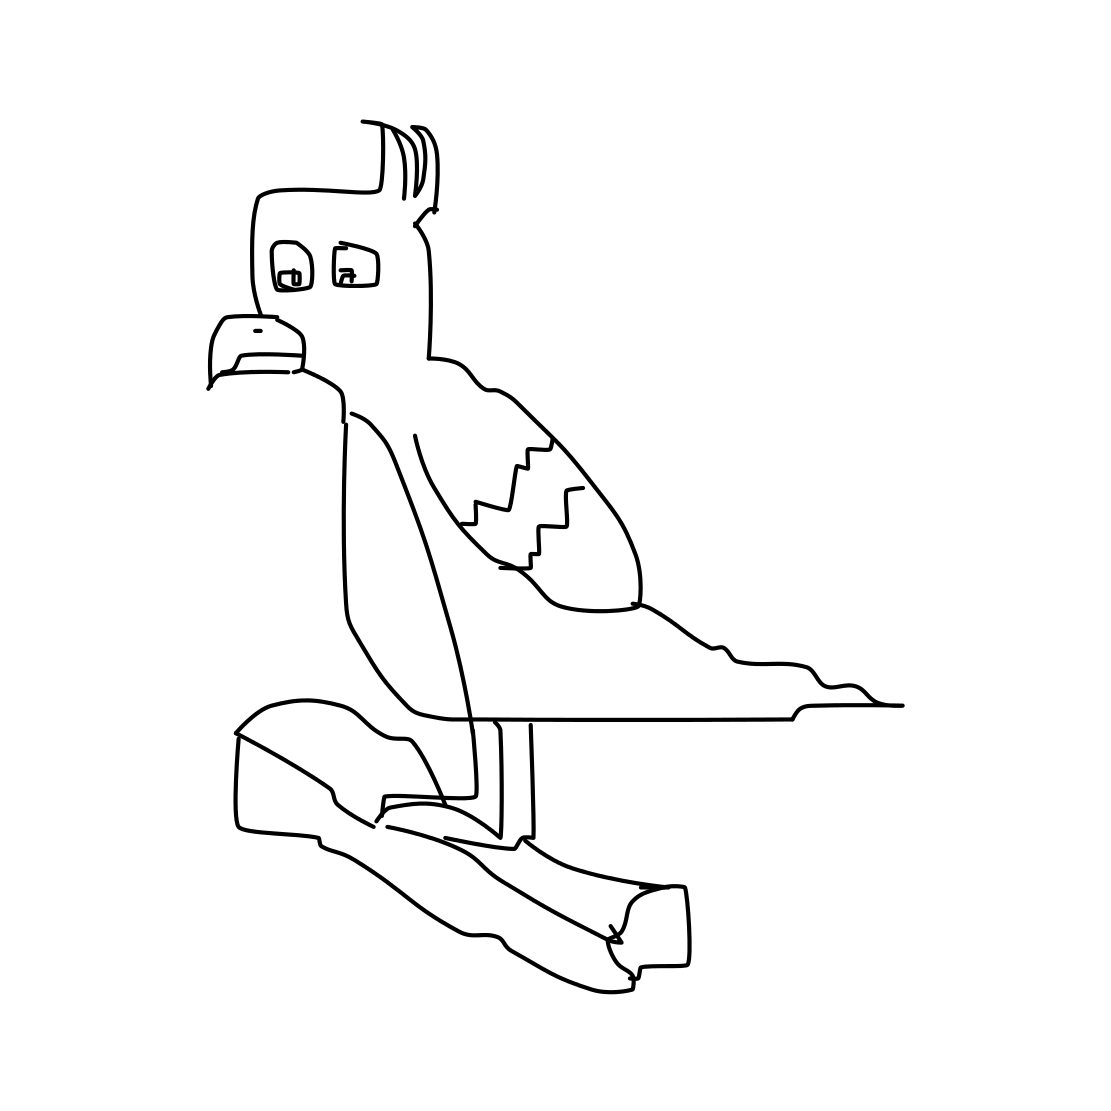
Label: parrot